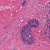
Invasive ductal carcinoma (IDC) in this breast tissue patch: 0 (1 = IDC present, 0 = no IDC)